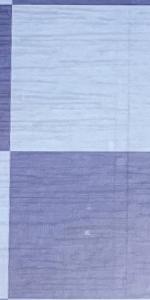
Label: Empty